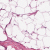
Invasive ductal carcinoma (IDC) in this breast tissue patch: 0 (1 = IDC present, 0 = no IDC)